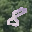
Label: 8